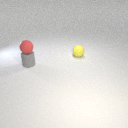
small gray rubber cylinder below small red rubber sphere